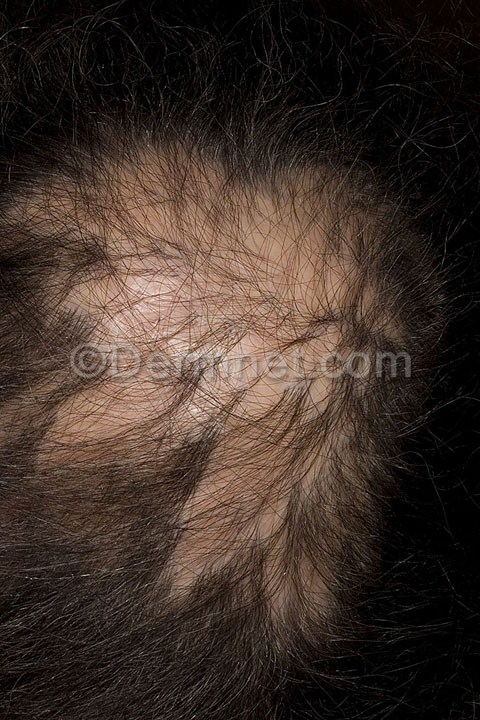
Disease: Hair Loss Photos Alopecia and other Hair Diseases